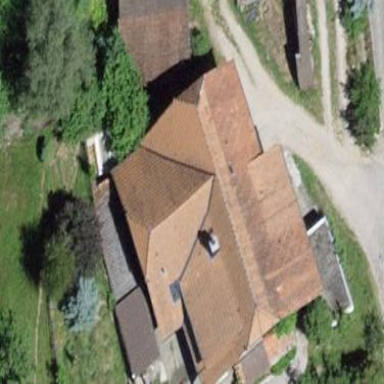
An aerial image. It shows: Farm building.